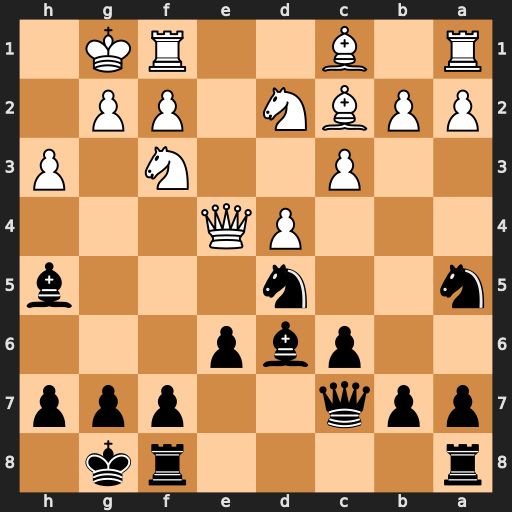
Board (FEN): r4rk1/ppq2ppp/2pbp3/n2n3b/3PQ3/2P2N1P/PPBN1PP1/R1B2RK1
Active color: b
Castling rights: -
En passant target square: -
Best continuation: Bg6 Qe1 Bxc2